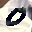
Label: 0